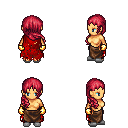
a pixel art fantasy rpg character, female body template, human, tanned skin, red tattered cape, robe skirt, ruby red right-swept hairstyle, gold gloves, white slippers, four views (front, back, left, right), 2x2 character sprite sheet, small pixel art, hard edges, no anti-aliasing